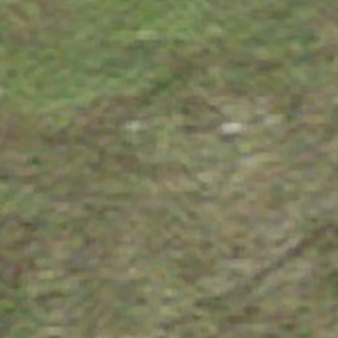
Label: other